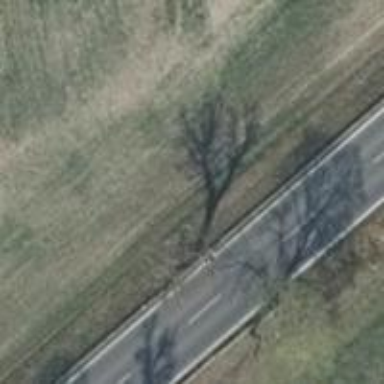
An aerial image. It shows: Deciduous tree with broadleaved leaves.